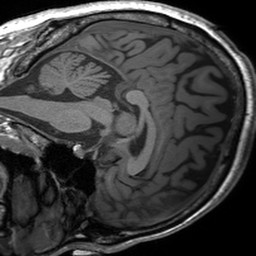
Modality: T1w
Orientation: sagittal
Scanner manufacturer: siemens
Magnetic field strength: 3 T
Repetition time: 1.54 s
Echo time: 0.00234 s